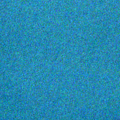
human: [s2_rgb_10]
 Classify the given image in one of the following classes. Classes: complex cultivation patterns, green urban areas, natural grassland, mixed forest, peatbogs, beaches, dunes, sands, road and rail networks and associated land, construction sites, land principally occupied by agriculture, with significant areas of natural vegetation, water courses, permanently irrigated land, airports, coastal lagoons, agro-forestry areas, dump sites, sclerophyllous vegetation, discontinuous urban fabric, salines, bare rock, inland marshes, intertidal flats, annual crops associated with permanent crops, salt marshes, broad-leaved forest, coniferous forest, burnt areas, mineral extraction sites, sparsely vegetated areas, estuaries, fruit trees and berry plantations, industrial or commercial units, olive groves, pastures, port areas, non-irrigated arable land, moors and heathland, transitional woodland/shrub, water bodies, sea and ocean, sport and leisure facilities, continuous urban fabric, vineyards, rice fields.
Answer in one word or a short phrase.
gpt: sea and ocean